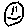
Label: smiley face